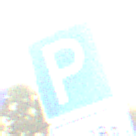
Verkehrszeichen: Parken
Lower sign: ZeitangabenOhneBeschraenkungAufWochentage1
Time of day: SunriseSunset
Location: Outdoor (Nature)
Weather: PartlyCloudy
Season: NotSpecified
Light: Natural